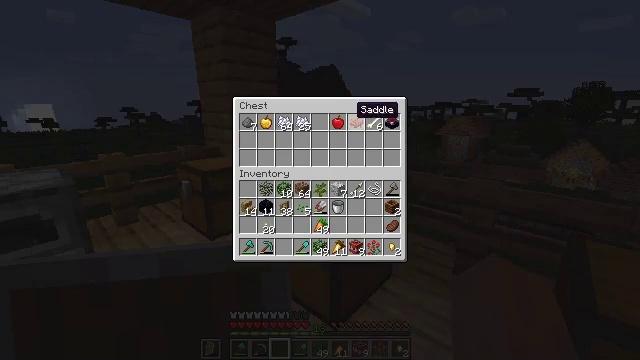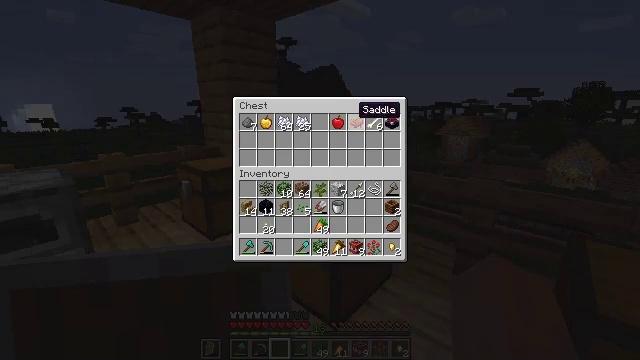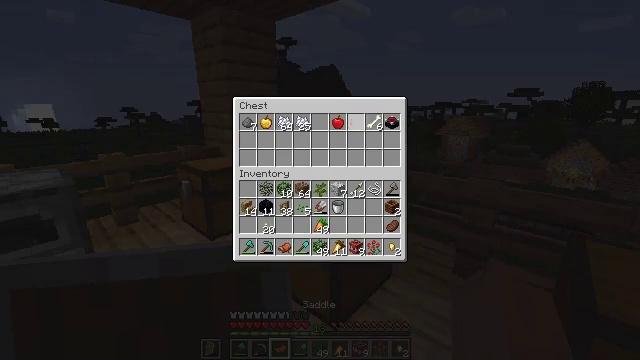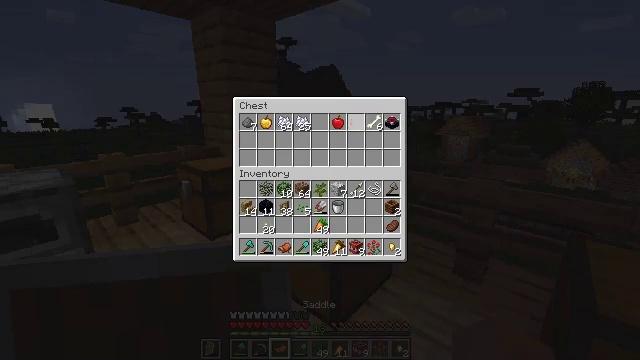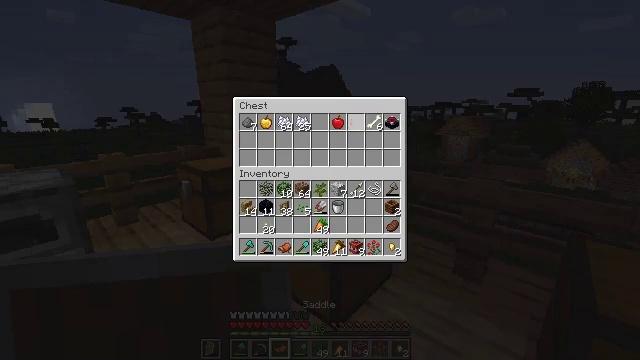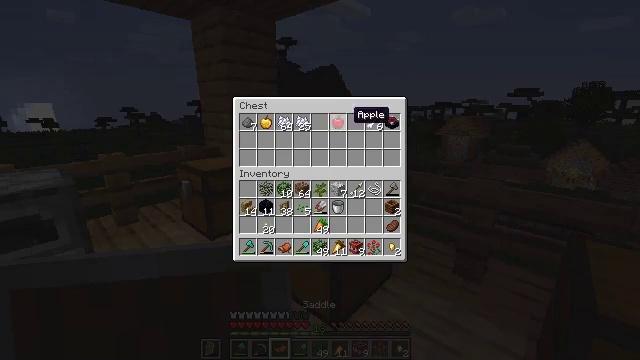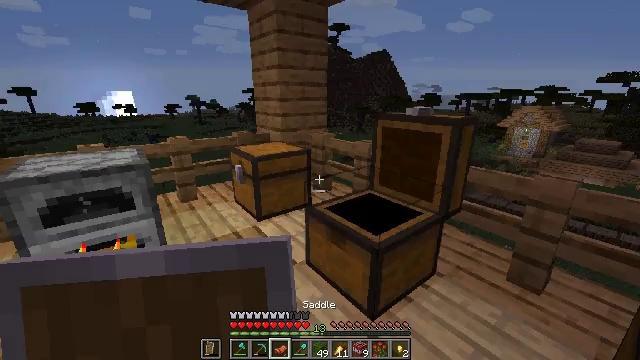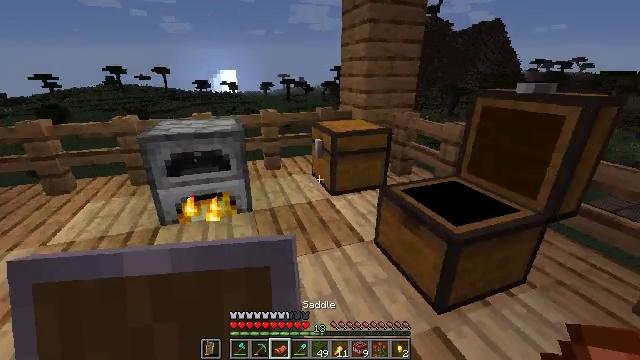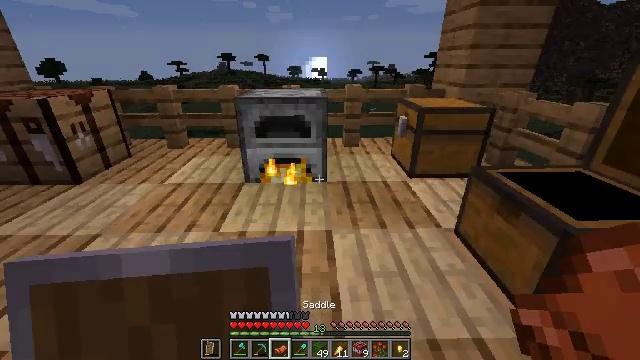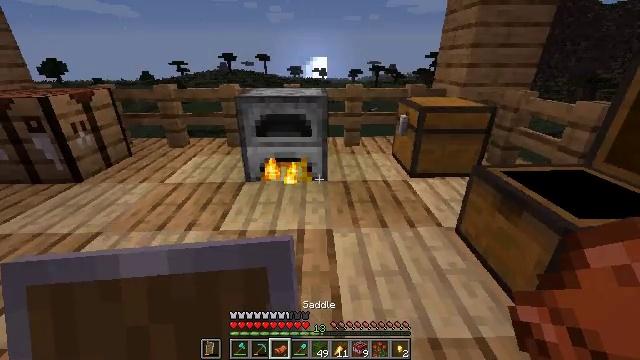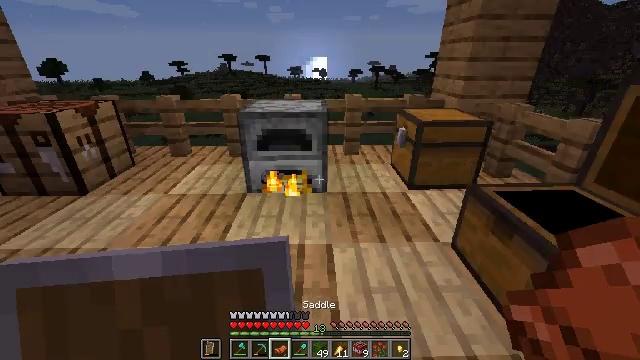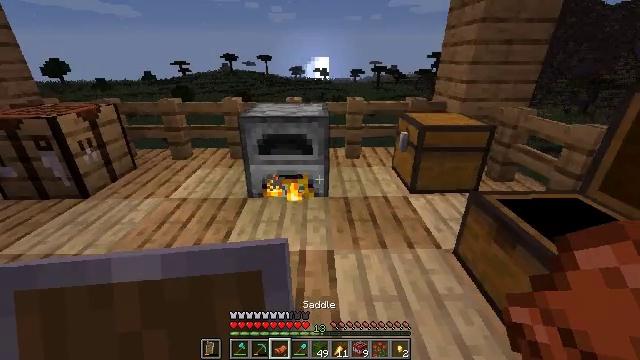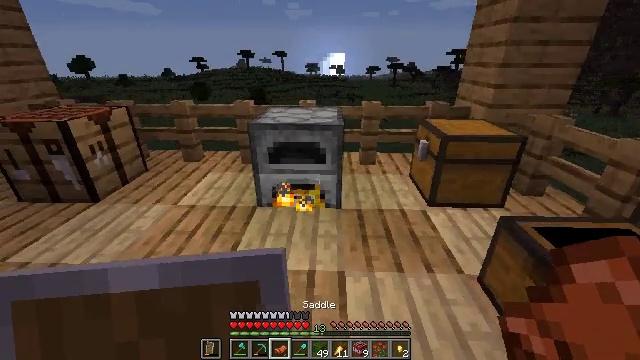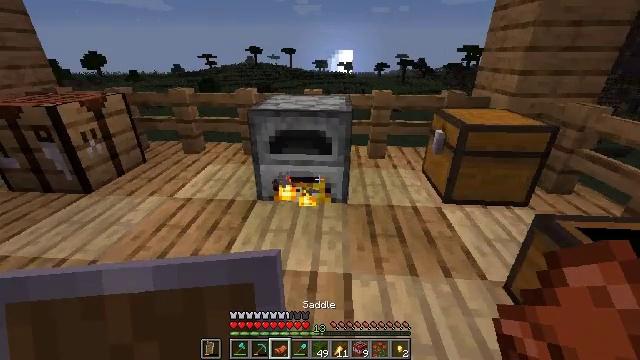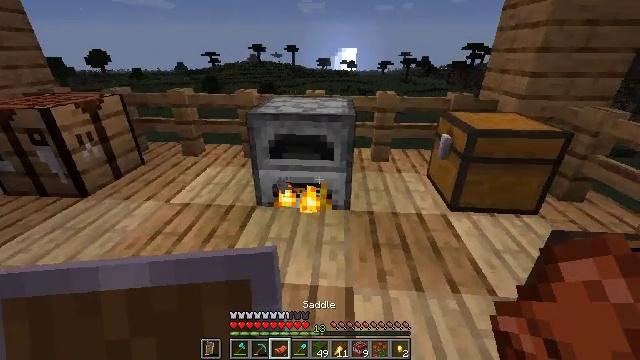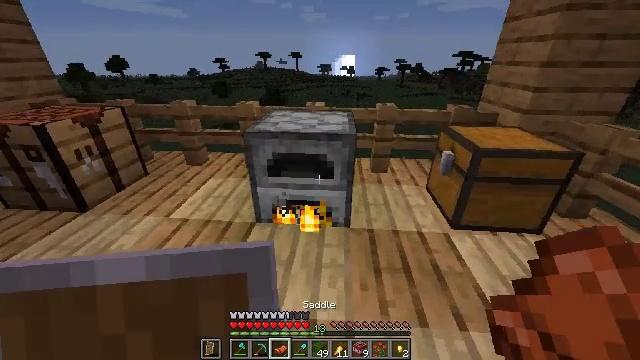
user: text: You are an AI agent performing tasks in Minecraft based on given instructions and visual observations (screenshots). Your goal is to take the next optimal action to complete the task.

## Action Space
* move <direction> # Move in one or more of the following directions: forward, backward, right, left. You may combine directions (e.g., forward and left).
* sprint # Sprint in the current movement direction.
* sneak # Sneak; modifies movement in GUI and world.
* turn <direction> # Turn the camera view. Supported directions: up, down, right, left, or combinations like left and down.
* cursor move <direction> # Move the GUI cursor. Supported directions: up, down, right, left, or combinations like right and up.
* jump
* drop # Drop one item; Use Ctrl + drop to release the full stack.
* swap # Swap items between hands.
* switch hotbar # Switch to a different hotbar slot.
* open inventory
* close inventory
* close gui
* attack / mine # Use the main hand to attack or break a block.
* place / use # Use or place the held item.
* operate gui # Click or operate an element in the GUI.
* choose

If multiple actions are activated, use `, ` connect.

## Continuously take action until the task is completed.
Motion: motion action
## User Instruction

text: Drop a rose bush.
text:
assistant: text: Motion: sneak
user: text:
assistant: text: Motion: sneak, operate gui
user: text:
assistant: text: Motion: sneak, operate gui
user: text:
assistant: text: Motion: sneak, operate gui
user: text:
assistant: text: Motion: sneak, cursor move left
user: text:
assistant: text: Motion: sneak, cursor move left and down, close inventory
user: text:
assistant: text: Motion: sneak, turn left and down, close inventory
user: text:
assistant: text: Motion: turn left and down
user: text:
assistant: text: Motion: no_op
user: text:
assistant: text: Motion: no_op
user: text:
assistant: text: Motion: move forward
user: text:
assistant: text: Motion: move forward, turn left
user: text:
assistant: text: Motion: move forward, turn left
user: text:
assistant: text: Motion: move forward, sprint
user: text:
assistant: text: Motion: move forward, sprint
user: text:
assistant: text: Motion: move forward, sprint, jump
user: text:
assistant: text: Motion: move forward, sprint, jump
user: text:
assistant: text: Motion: move forward, sprint, jump
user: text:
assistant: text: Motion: move forward, sprint, jump
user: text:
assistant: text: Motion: move forward, sprint, turn right, jump
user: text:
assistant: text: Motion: move forward, sprint, turn right
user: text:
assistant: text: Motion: move forward, sprint
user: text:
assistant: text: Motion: move forward, sprint
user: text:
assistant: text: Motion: move forward, sprint
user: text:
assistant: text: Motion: move forward, sprint
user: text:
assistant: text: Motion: move forward, sprint
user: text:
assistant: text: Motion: move forward, sprint
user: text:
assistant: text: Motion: move forward, sprint
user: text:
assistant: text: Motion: move forward, sprint
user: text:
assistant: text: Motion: move forward, sprint